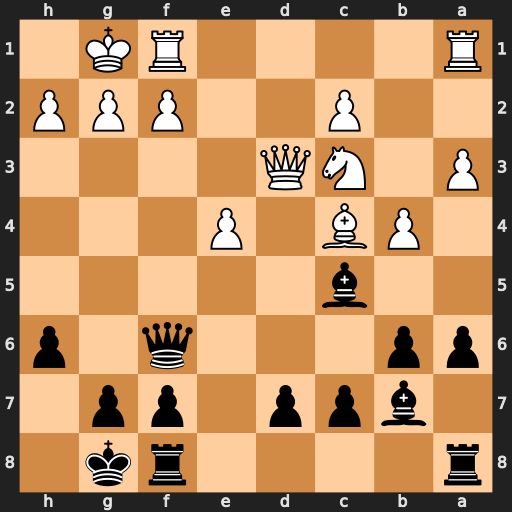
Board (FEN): r4rk1/1bpp1pp1/pp3q1p/2b5/1PB1P3/P1NQ4/2P2PPP/R4RK1
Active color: b
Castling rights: -
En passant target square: -
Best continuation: Bd4 Rad1 Bxc3